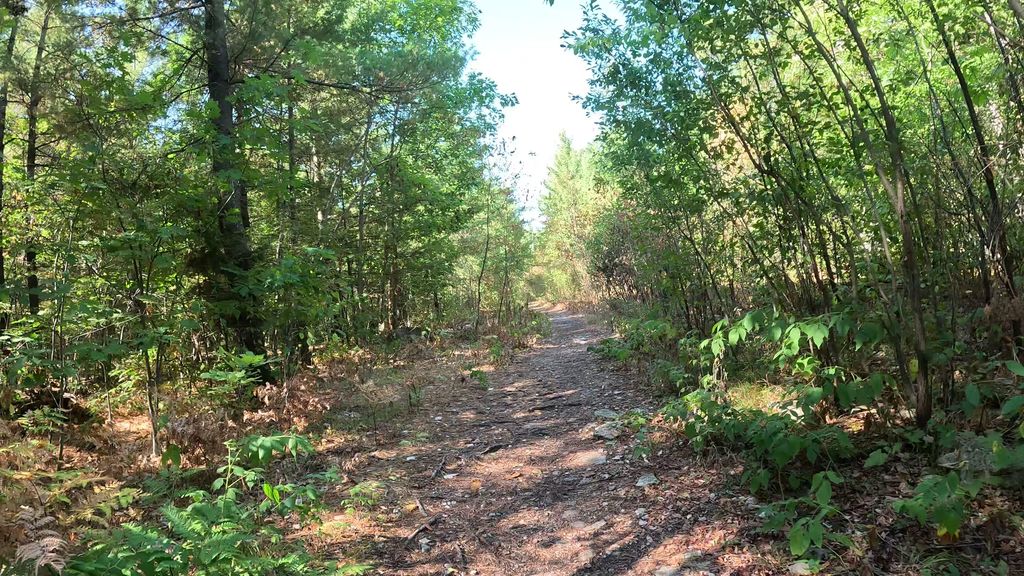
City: ottawa-gatineau